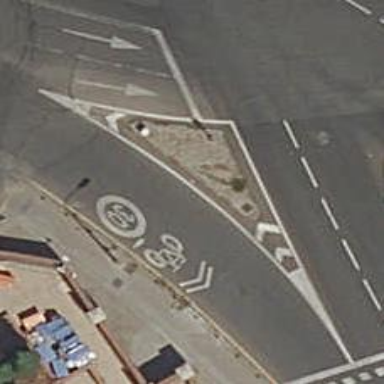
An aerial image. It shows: Residential road with shared lane for cycling.